Interaction volume radius: 5 \u00c5
Interaction volume height: 15 \u00c5
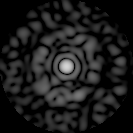
Disorder parameter: 0.8175